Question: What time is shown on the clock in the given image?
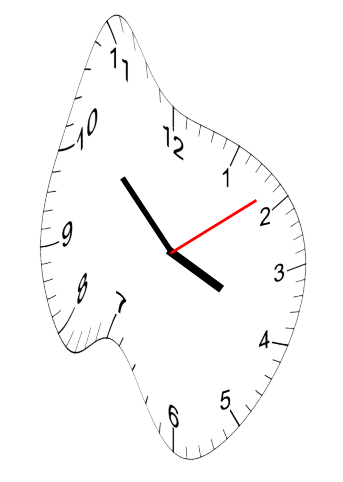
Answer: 03:52:09